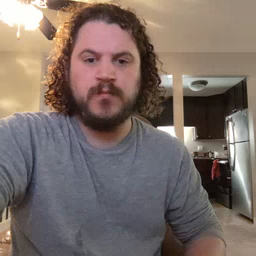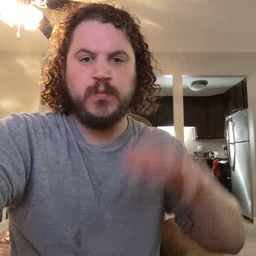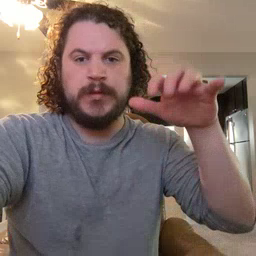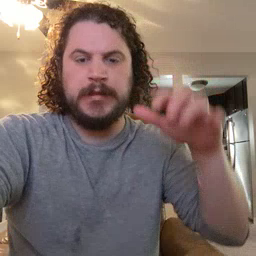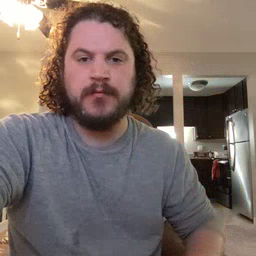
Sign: rain